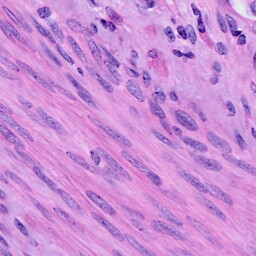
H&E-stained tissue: Cervix